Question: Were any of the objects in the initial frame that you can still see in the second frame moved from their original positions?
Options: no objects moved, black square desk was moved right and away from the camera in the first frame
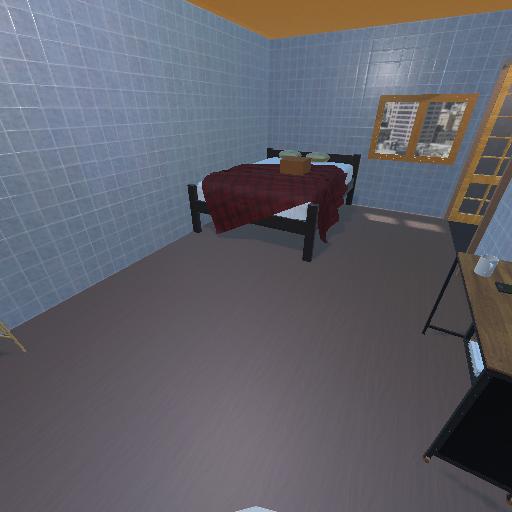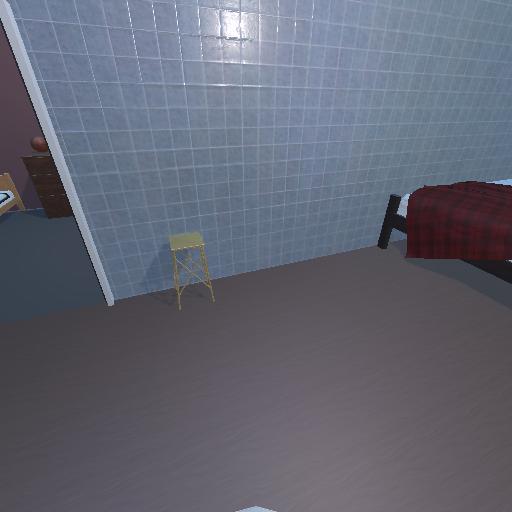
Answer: no objects moved